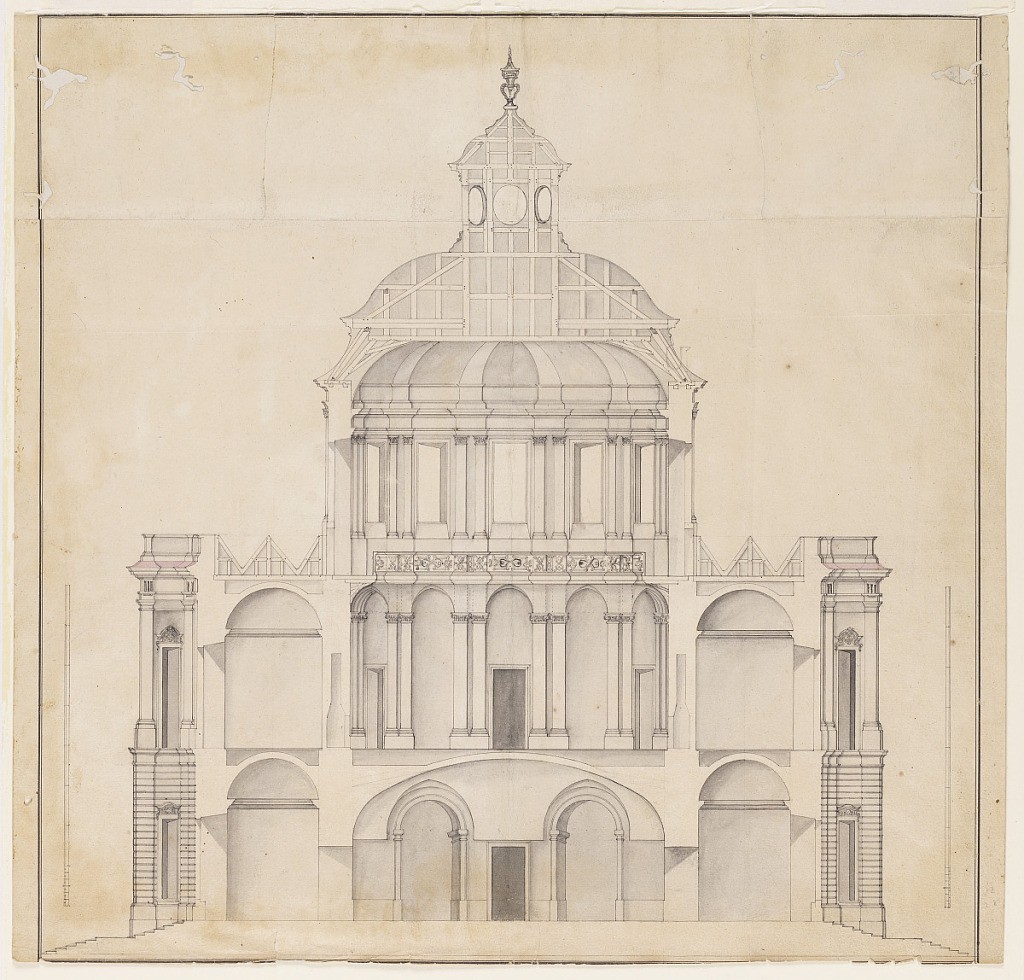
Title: Cross-section of the domed central part of a palace
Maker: Matthäus Daniel Pöppelmann, 1662 - 1736
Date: ca. 1715
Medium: Pen and black ink, with gray and rose watercolors on paper
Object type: Drawing
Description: Vertical rectangle. A two-storied structure, showing the vaulted entranceway on the ground level and the Kaisersaal rising two stories, above, breaking the roof-line with a low dome on a high drum, pierced by windows. Scale given at sides. Ink framing lines.